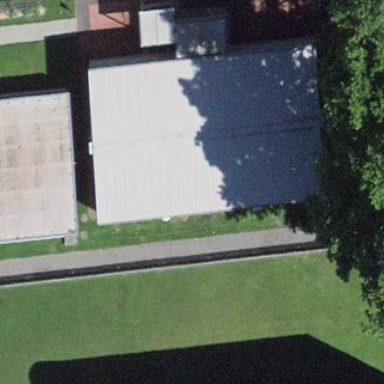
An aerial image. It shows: School building.